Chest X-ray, PA view. Patient: 26 years old, sex M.
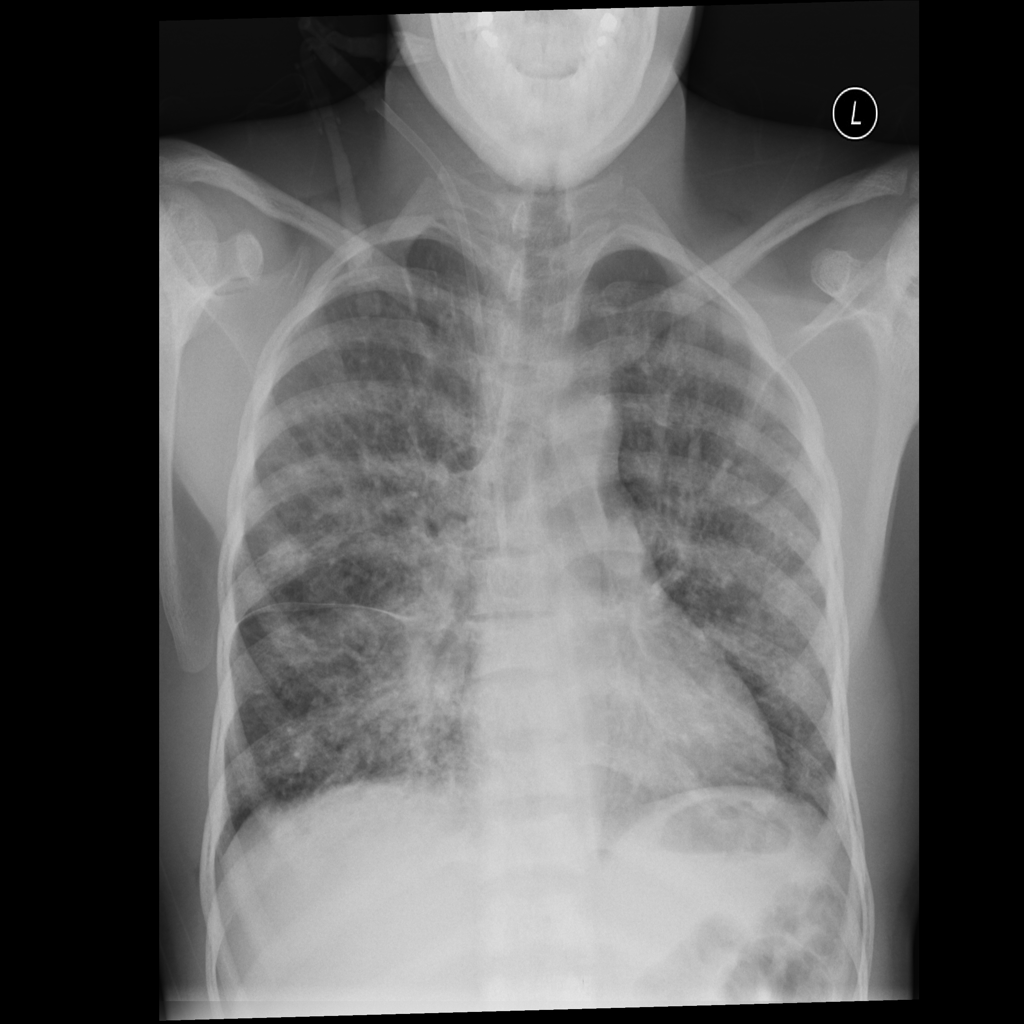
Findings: Infiltration, Nodule